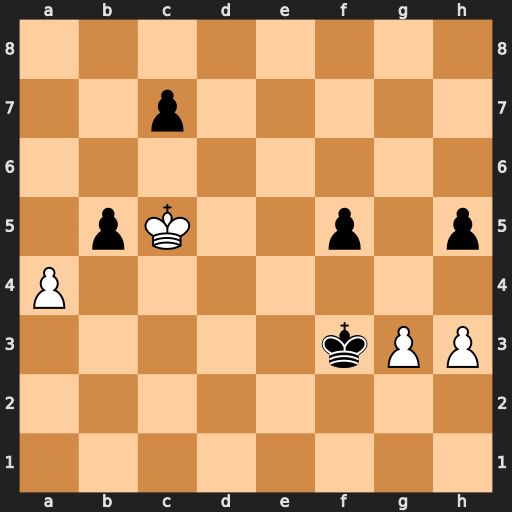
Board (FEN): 8/2p5/8/1pK2p1p/P7/5kPP/8/8
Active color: w
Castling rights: -
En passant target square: -
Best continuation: a5 Kxg3 a6